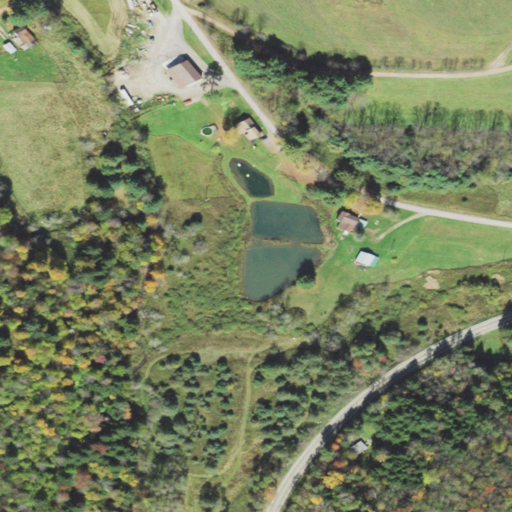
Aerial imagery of valley in Pennsylvania named Odin Hollow containing pasture, mixed forest, open development, deciduous forest, woody wetlands, herbaceous wetlands, low intensity development, evergreen forest, and medium intensity development